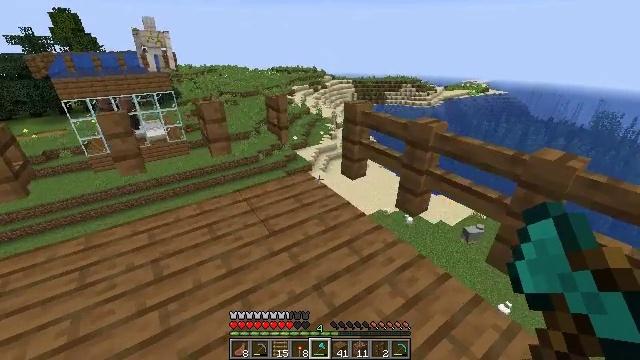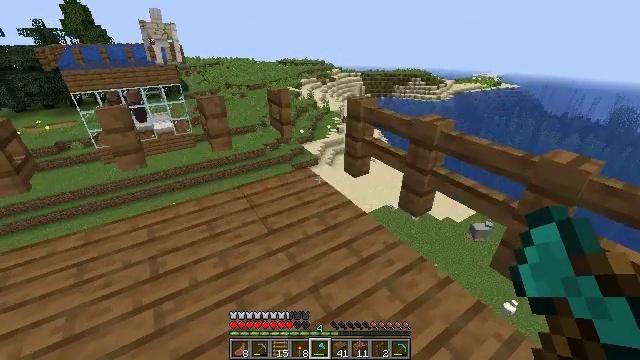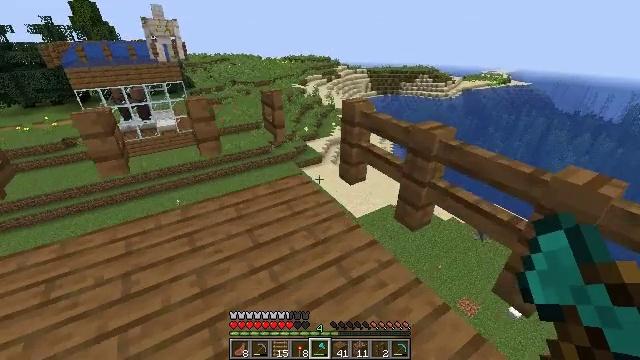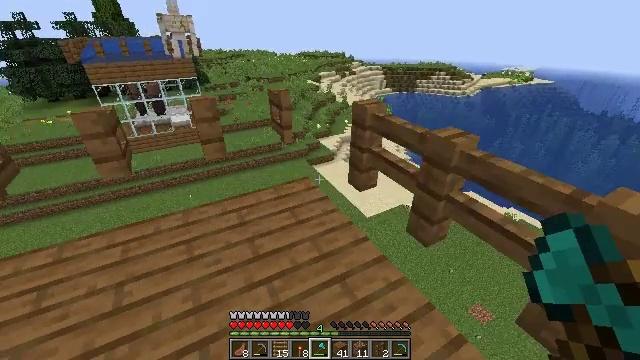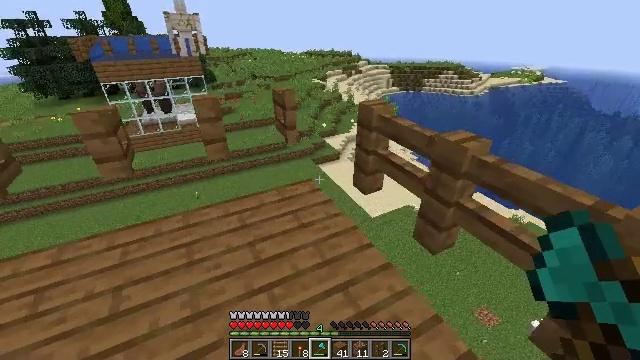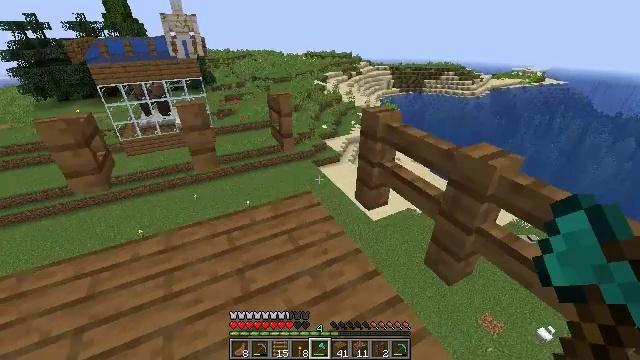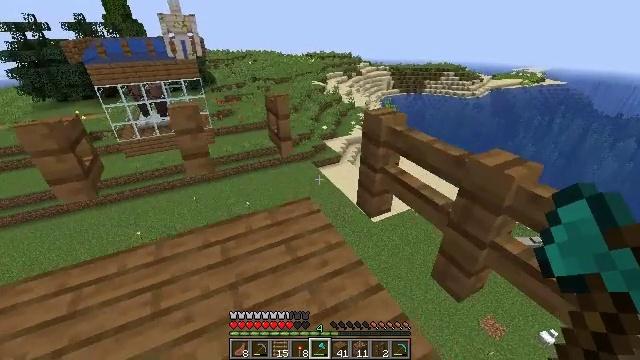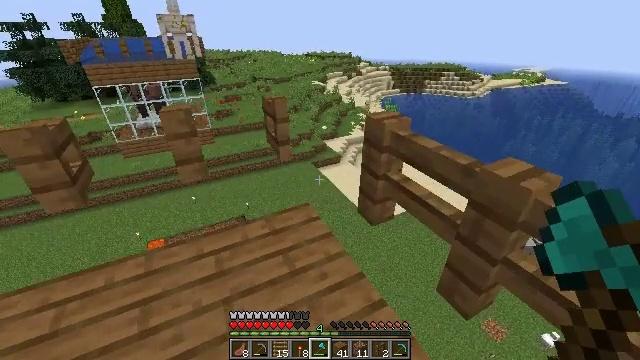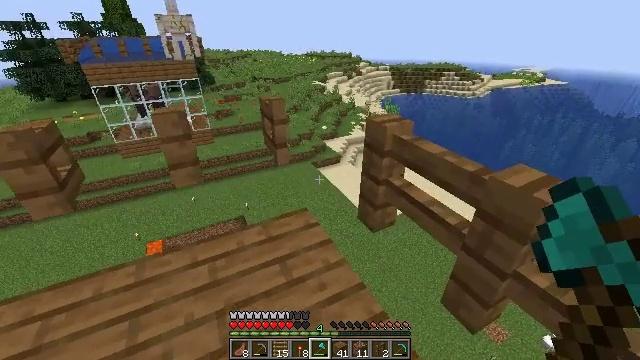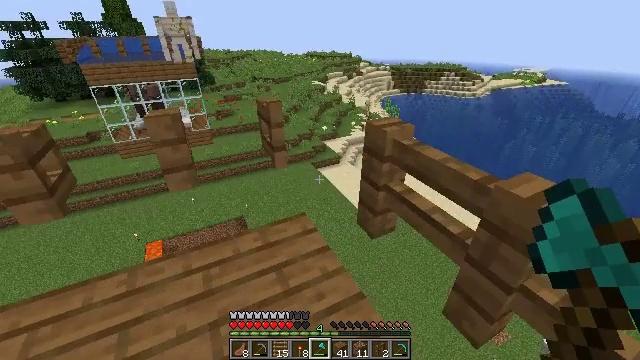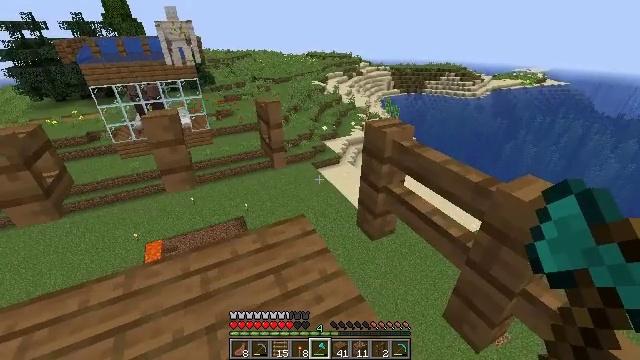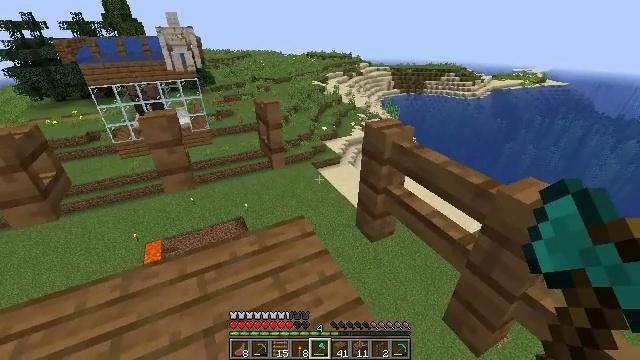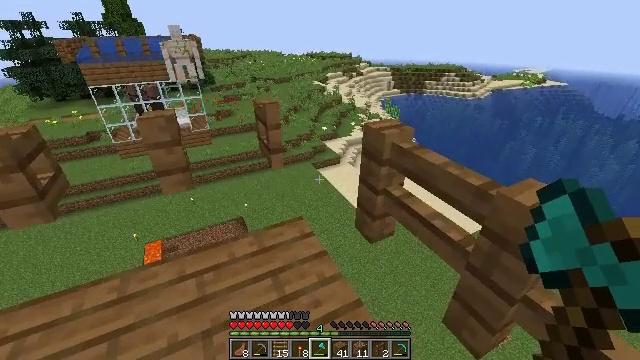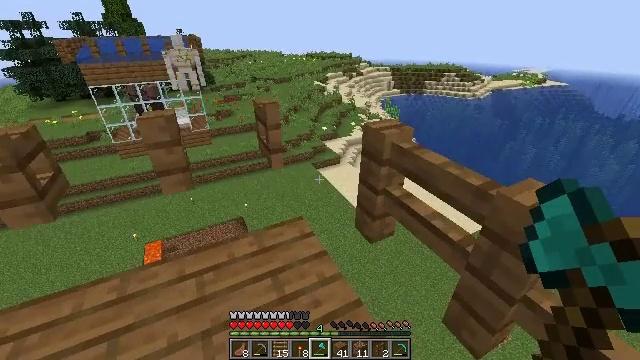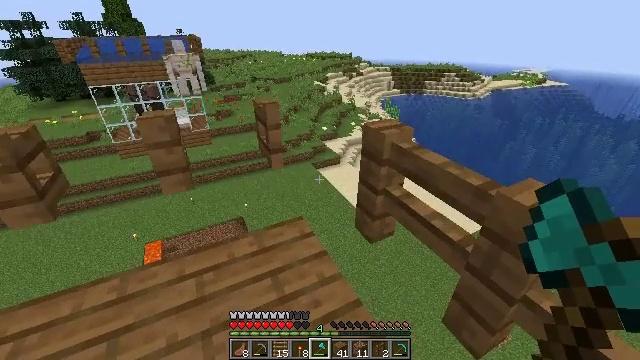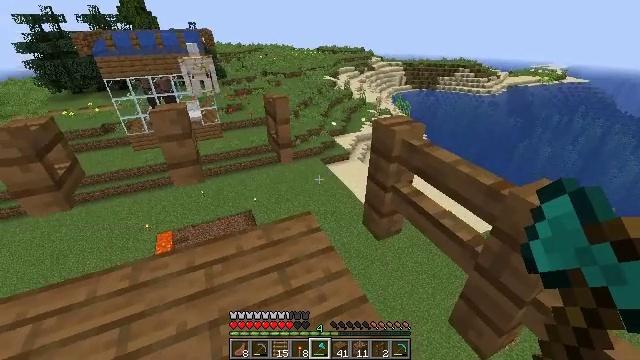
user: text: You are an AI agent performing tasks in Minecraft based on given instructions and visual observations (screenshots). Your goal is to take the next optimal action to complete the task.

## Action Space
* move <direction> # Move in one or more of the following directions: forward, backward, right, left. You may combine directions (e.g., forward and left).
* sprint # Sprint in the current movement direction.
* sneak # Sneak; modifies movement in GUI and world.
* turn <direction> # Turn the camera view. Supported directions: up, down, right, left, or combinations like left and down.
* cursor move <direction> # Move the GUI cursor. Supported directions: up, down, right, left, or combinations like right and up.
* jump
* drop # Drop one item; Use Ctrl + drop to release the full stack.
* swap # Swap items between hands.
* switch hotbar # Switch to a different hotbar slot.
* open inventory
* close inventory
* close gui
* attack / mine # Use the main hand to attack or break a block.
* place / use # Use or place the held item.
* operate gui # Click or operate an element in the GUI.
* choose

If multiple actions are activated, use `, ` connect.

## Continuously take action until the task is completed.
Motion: motion action
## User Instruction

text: Break the spruce fence to collect it.
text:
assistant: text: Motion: move forward and move right, turn left and down
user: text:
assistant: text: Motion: move forward, turn left
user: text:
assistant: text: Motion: move forward, turn left
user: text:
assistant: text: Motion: move forward, turn left
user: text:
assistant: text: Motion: move forward
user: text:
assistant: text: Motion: move forward
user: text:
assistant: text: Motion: no_op
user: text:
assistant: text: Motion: no_op
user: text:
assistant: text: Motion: no_op
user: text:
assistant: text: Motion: no_op
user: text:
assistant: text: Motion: no_op
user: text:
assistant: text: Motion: no_op
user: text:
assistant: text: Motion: no_op
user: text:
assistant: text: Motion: no_op
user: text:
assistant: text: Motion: move forward, turn left and down
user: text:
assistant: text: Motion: move forward, turn left and down
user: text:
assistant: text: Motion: move forward and move left, turn left and down
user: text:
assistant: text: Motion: move forward and move left, turn down
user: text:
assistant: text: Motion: move forward and move left, turn right and down
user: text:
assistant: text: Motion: move forward, turn down
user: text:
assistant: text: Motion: turn down
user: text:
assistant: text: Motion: turn down
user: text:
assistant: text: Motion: turn down
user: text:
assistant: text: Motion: no_op
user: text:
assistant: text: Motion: no_op
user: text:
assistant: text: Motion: no_op
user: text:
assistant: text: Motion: no_op
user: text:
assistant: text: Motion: no_op
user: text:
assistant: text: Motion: turn right
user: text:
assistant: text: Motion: turn right